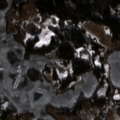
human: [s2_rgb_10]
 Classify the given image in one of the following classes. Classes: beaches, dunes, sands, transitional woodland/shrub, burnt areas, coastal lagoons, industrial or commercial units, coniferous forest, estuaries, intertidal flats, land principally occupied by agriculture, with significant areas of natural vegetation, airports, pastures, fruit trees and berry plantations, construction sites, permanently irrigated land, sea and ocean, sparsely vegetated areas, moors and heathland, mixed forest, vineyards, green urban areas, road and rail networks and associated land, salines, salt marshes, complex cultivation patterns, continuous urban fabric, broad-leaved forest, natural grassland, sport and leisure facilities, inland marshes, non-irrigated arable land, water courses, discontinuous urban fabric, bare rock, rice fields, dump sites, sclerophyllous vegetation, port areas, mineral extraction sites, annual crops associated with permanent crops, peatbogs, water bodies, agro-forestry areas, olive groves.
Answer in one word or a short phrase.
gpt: discontinuous urban fabric, complex cultivation patterns, land principally occupied by agriculture, with significant areas of natural vegetation, coniferous forest, water bodies